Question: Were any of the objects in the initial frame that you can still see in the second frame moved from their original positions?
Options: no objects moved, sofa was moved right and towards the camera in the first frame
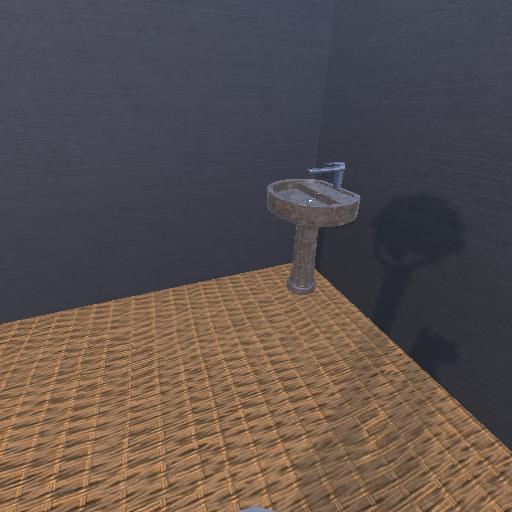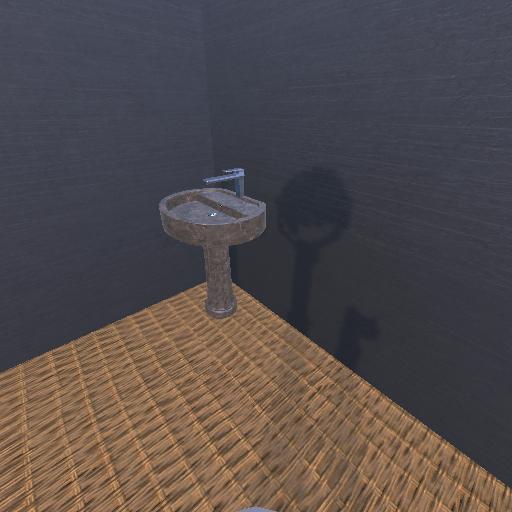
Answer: no objects moved